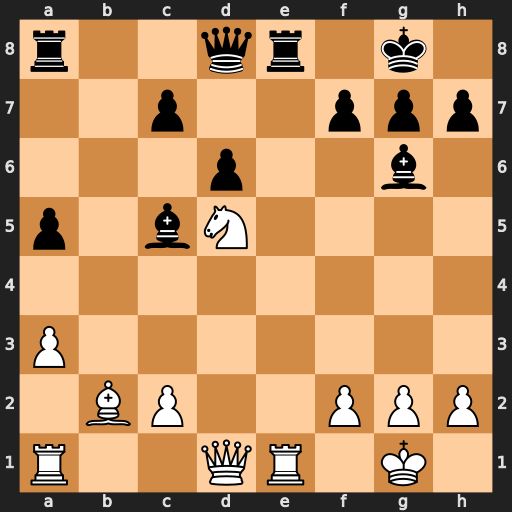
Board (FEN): r2qr1k1/2p2ppp/3p2b1/p1bN4/8/P7/1BP2PPP/R2QR1K1
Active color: w
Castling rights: -
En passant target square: -
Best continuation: Rxe8+ Qxe8 Nxc7 Qe4 Nxa8